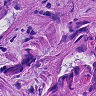
Metastatic tissue present: yes